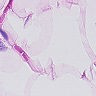
Metastatic tissue present: no